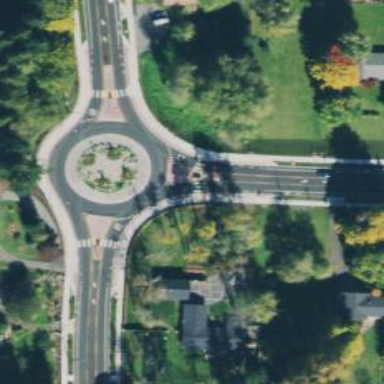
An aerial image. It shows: Tertiary road that leads to roundabout.